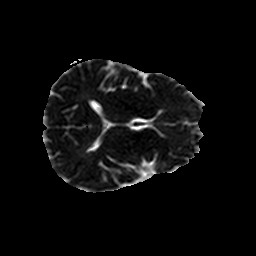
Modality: ADC
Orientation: axial
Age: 52
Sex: female
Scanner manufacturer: philips
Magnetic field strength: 1.5 T
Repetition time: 4.814 s
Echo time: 0.07764 s